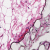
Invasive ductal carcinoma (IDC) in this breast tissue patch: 0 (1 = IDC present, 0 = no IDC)